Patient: sex M, age 66
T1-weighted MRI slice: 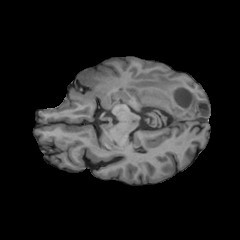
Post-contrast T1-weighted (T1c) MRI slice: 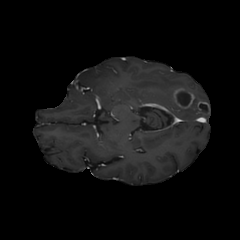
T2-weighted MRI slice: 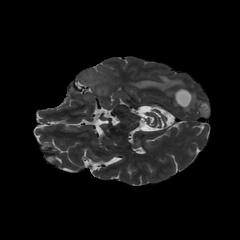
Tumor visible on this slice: yes
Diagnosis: Glioblastoma, IDH-wildtype
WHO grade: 4